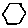
Label: hexagon